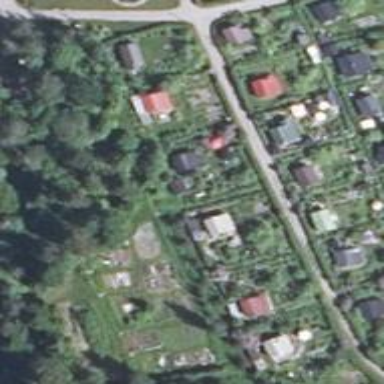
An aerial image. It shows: Plot in the allotments.